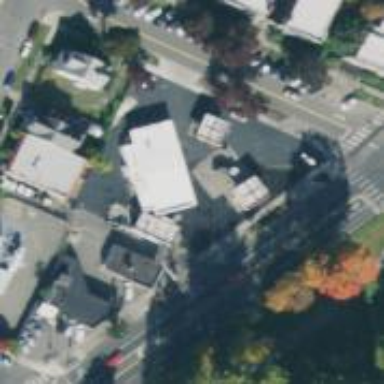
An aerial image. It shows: Convenience shop.